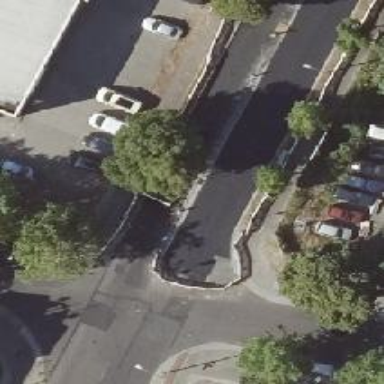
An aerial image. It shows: Unmarked crossing on footway.